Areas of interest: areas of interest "Basketball Arena"
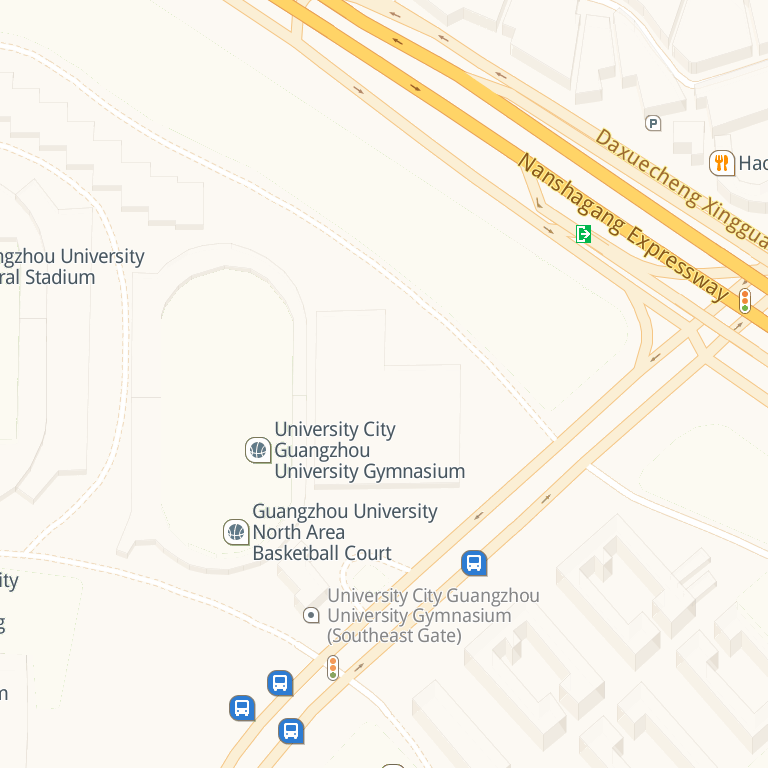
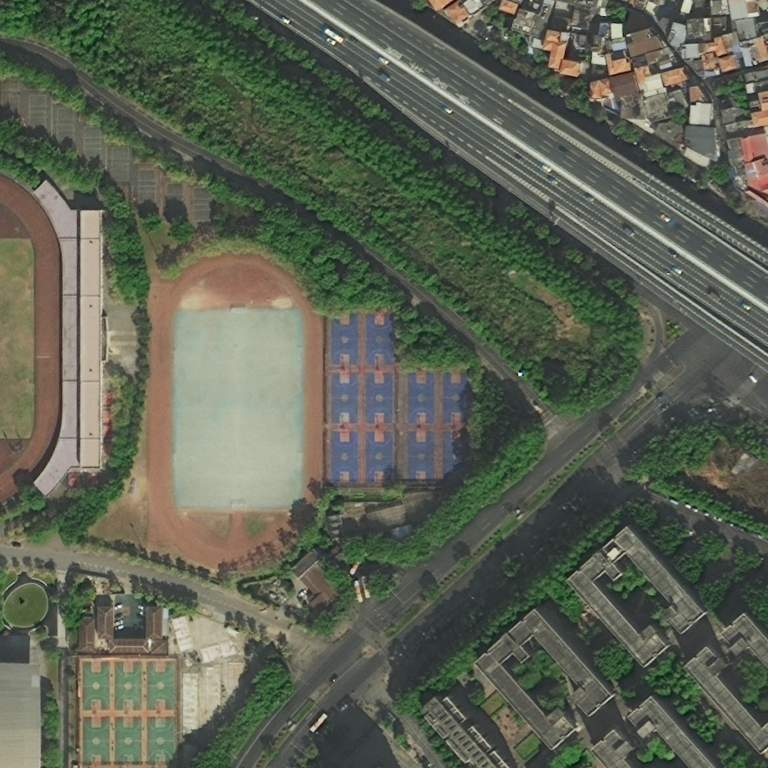